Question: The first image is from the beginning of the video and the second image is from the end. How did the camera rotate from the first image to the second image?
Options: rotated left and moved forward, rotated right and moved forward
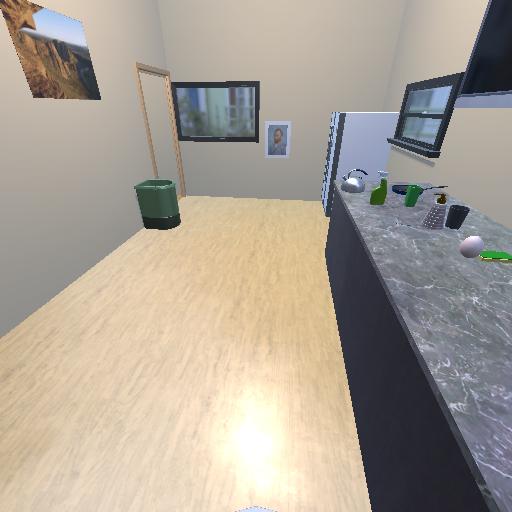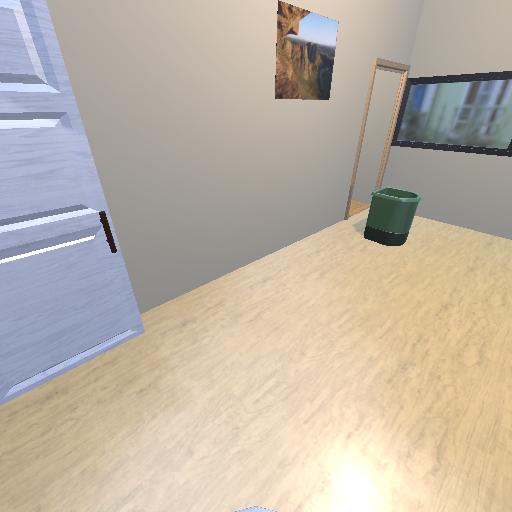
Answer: rotated left and moved forward